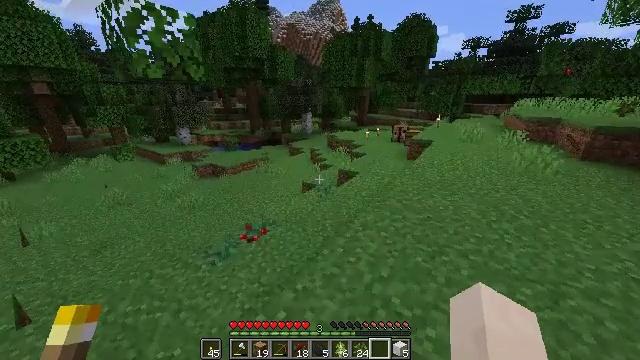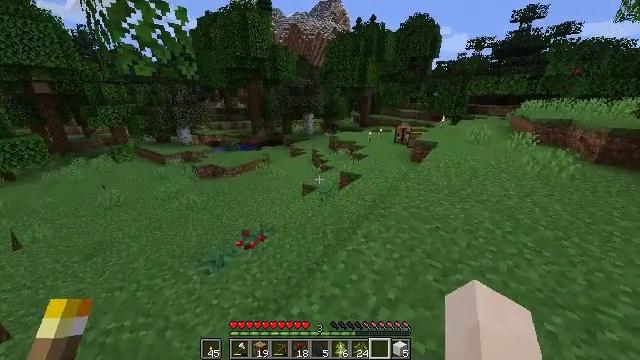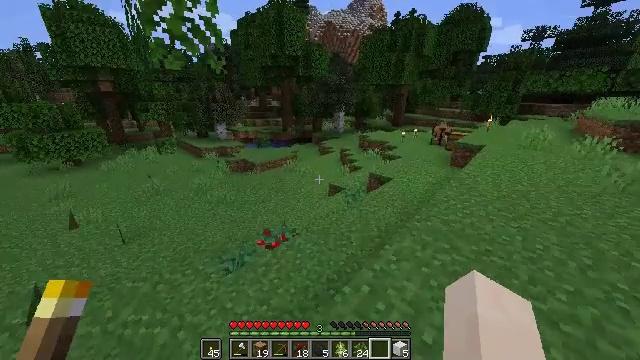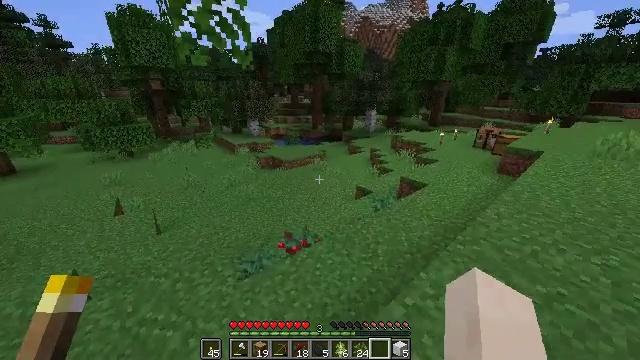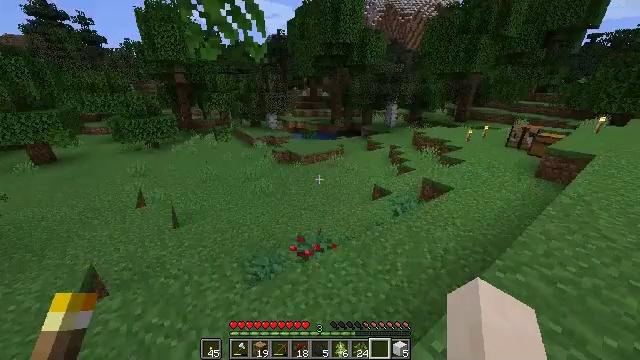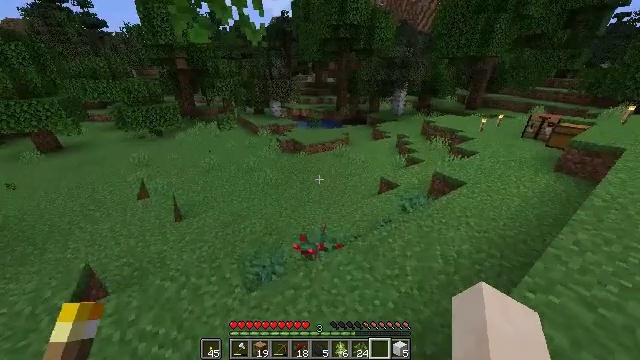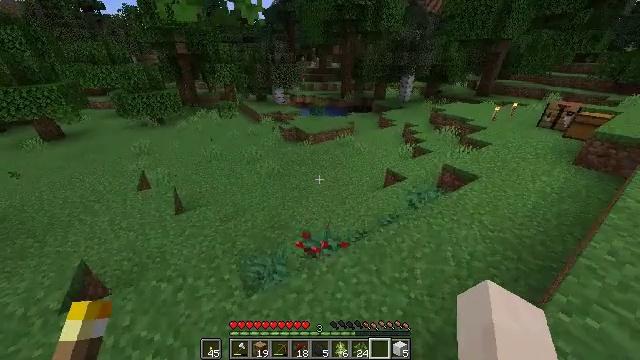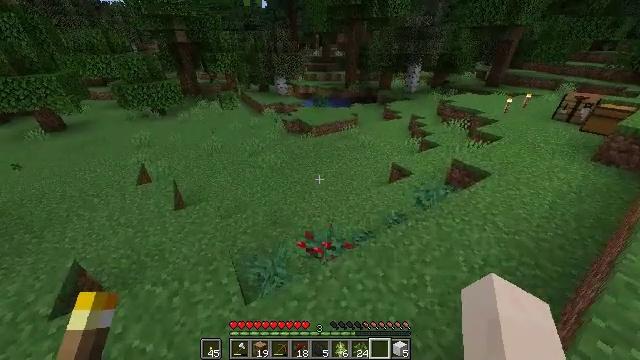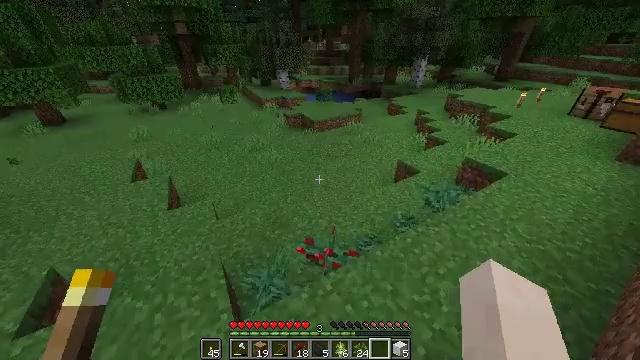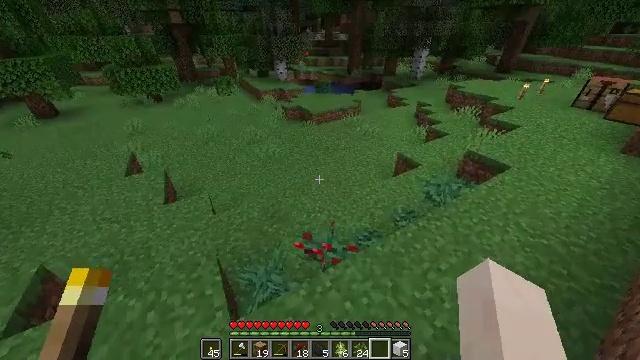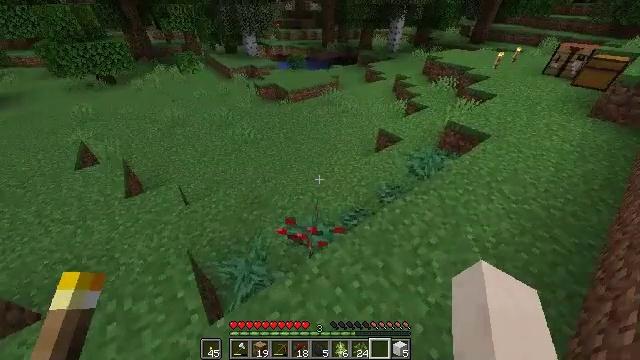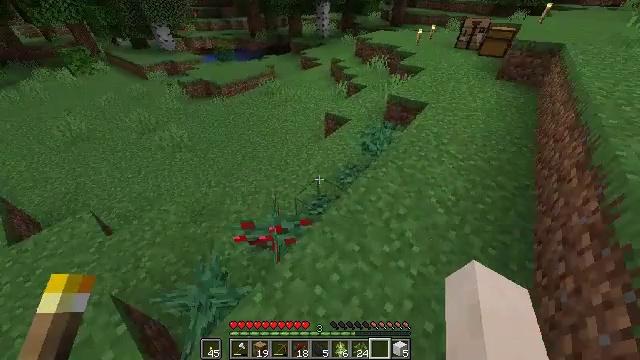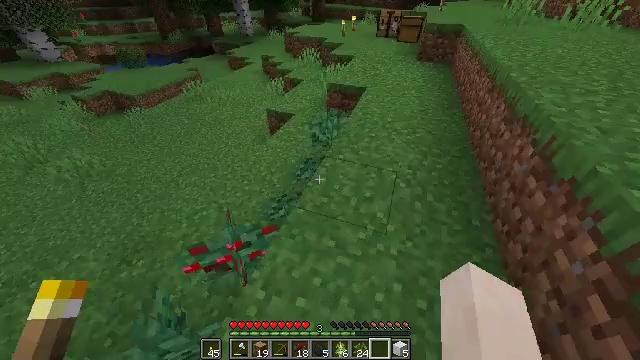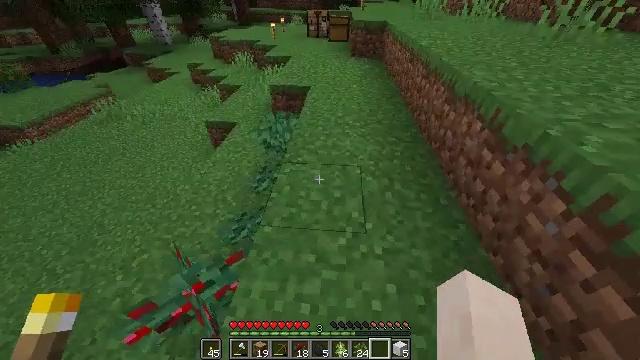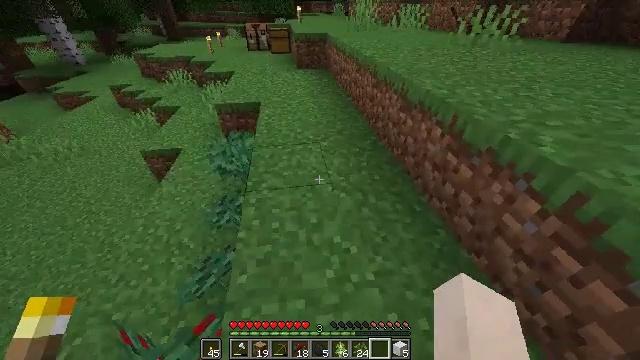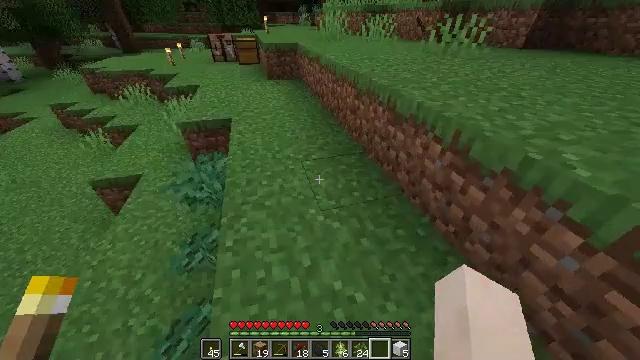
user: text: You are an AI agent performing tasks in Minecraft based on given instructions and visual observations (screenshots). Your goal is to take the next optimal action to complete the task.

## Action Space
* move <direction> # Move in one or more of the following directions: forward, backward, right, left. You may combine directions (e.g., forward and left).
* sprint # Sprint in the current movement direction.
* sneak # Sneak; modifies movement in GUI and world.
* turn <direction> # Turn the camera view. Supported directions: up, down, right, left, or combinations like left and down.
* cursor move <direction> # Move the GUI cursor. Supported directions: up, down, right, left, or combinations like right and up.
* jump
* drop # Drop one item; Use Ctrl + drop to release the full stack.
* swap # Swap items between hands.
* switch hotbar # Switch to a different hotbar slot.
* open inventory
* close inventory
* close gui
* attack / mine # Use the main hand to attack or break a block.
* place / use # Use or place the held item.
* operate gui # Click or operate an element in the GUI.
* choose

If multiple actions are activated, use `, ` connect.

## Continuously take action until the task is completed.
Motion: motion action
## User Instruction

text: Mine oak leaves.
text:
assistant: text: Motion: move forward
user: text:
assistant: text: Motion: move forward, turn left
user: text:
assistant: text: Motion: move forward, turn left
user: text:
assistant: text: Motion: move forward, turn left and down
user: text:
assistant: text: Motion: move forward, turn left and down
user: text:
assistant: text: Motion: move forward, turn left and down
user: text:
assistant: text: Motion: move forward, turn down
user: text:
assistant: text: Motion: move forward, turn down
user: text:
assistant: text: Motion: move forward, turn down
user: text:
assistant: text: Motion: move forward, turn right and down
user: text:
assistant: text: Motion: move forward, turn right and down
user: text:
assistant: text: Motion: move forward, turn right
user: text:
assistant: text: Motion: move forward, turn right
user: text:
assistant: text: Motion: move forward, turn right and up
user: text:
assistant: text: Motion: move forward, turn right and up
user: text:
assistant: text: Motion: move forward and move right, turn right and up
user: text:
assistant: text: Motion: move forward and move right, turn left and up
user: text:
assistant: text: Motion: move forward and move right, turn left and up
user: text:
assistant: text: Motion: move forward and move right, turn left and up
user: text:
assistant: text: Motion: move forward, turn left and up
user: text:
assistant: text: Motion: move forward, turn left
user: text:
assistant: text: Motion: move forward
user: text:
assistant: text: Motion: move forward
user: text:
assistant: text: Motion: move forward
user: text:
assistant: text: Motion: move forward
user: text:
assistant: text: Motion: move forward
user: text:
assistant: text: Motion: move forward
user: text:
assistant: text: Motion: move forward, jump
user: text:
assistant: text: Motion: move forward, jump
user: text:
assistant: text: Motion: move forward, jump